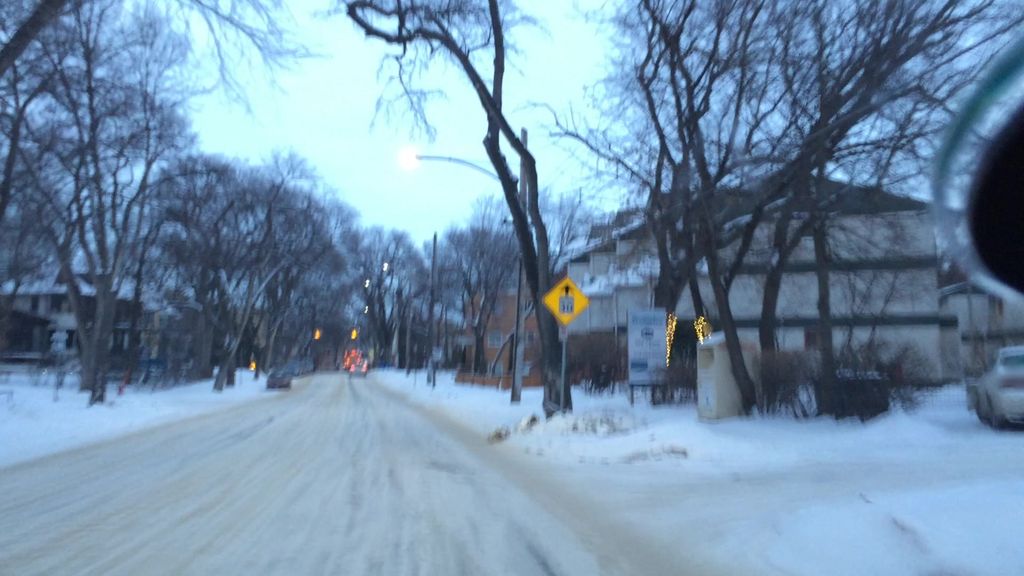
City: winnipeg